Question: I was trying to learn how to use PhoneGap to build BlackBerry apps. I followed <URL> and sorted out the Webworks SDK as well as retrieved the signing keys.
Then I used 'ant blackberry load-device' trying to deploy the sample apps onto the real device. But the signing process seemed freeze forever, some of the *.cod file got signed, but most of them just showing "Receiving Response":

And the command line output:
'''
Buildfile: /path-to-sample/sample/build.xml
blackberry:
load-device:
generate-cod-name:
[echo] Generated name: cordovaExample.cod
clean:
[delete] Deleting directory /path-to-sample/sample/build
package-app:
[mkdir] Created dir: /path-to-sample/sample/build/widget
[copy] Copying 22 files to /path-to-sample/sample/build/widget
[zip] Building zip: /path-to-sample/sample/build/cordovaExample.zip
load-device:
[exec] [INFO] Parsing command line options
[exec] [INFO] Parsing bbwp.properties
[exec] [INFO] Validating application archive
[exec] [INFO] Parsing config.xml
[exec] [INFO] Populating application source
[exec] [INFO] Compiling BlackBerry WebWorks application
[exec] [INFO] Starting signing tool
'''
I've tried twice, no luck in either of them. The difference is which *.cod file got signed in Signature Tool.
So could you guys help me to figure out why it got stuck at there? Cheers.
If I force quit the Signature Tool, I'll got the output like:
'''
[exec] [ERROR] Signing failed
[exec] RIM Wireless Handheld Java Loader
[exec] Copyright 2001-2010 Research In Motion Limited
[exec] Connecting to device...
[exec]
[exec] Connected Loading /path-to-sample/sample/build/StandardInstall/cordovaExampleError: unable to open file
[exec] Disconnected
BUILD SUCCESSFUL
Total time: 22 minutes 4 seconds
'''
I'm sure I got my device connected and able to communicate with my computer.
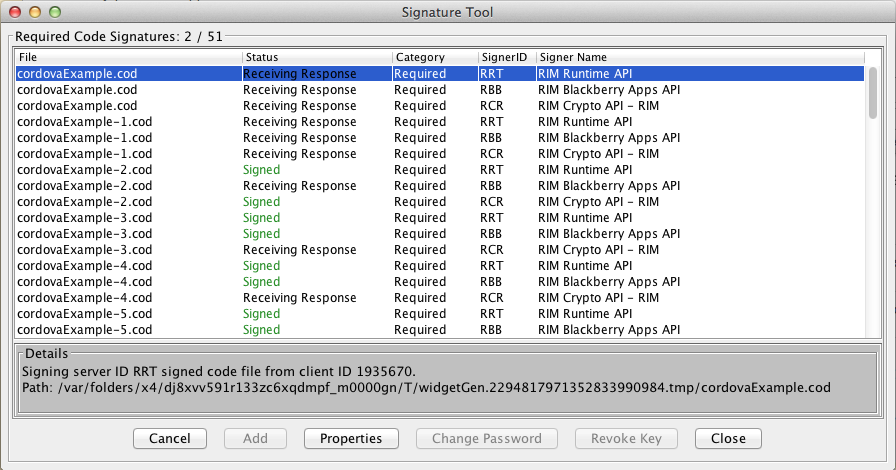
Answer: After few hours continuously re-trying on this signing procedure, I finally successfully got the binary signed.
Looks like the successful rate is between 6/10 to 7/10. Meanwhile I am pretty sure about my internet connectivity was good.
It's a weird problem, probably due to RIM's signing server or the sign-tool's bug. Just keep trying may resolve this problem.